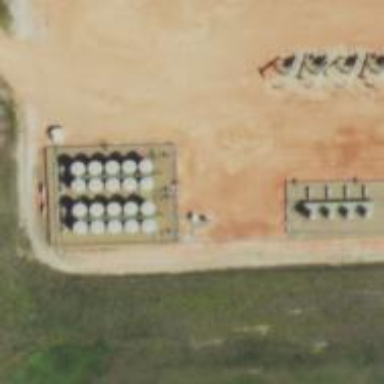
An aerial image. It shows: Storage tank that is man-made.